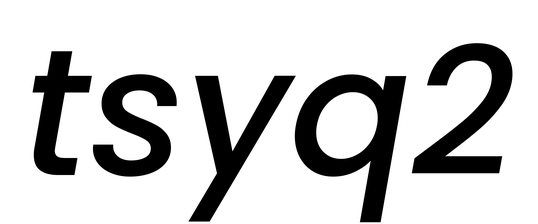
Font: Poppins-MediumItalic